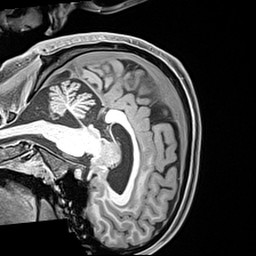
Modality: T1w
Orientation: sagittal
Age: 21
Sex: male
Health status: healthy
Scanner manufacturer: siemens
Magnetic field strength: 3 T
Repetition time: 2.4 s
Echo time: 0.00217 s